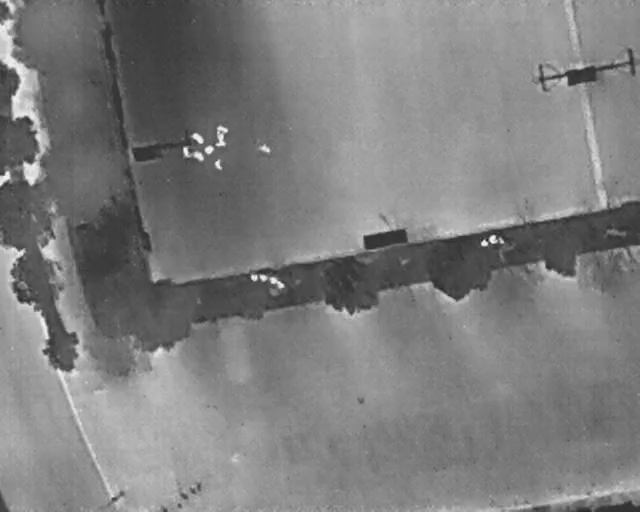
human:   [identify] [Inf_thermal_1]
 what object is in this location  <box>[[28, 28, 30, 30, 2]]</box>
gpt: <ref>1 small person at the top left</ref>